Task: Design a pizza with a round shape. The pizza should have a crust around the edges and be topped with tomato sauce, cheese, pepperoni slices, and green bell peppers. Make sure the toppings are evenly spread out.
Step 132:
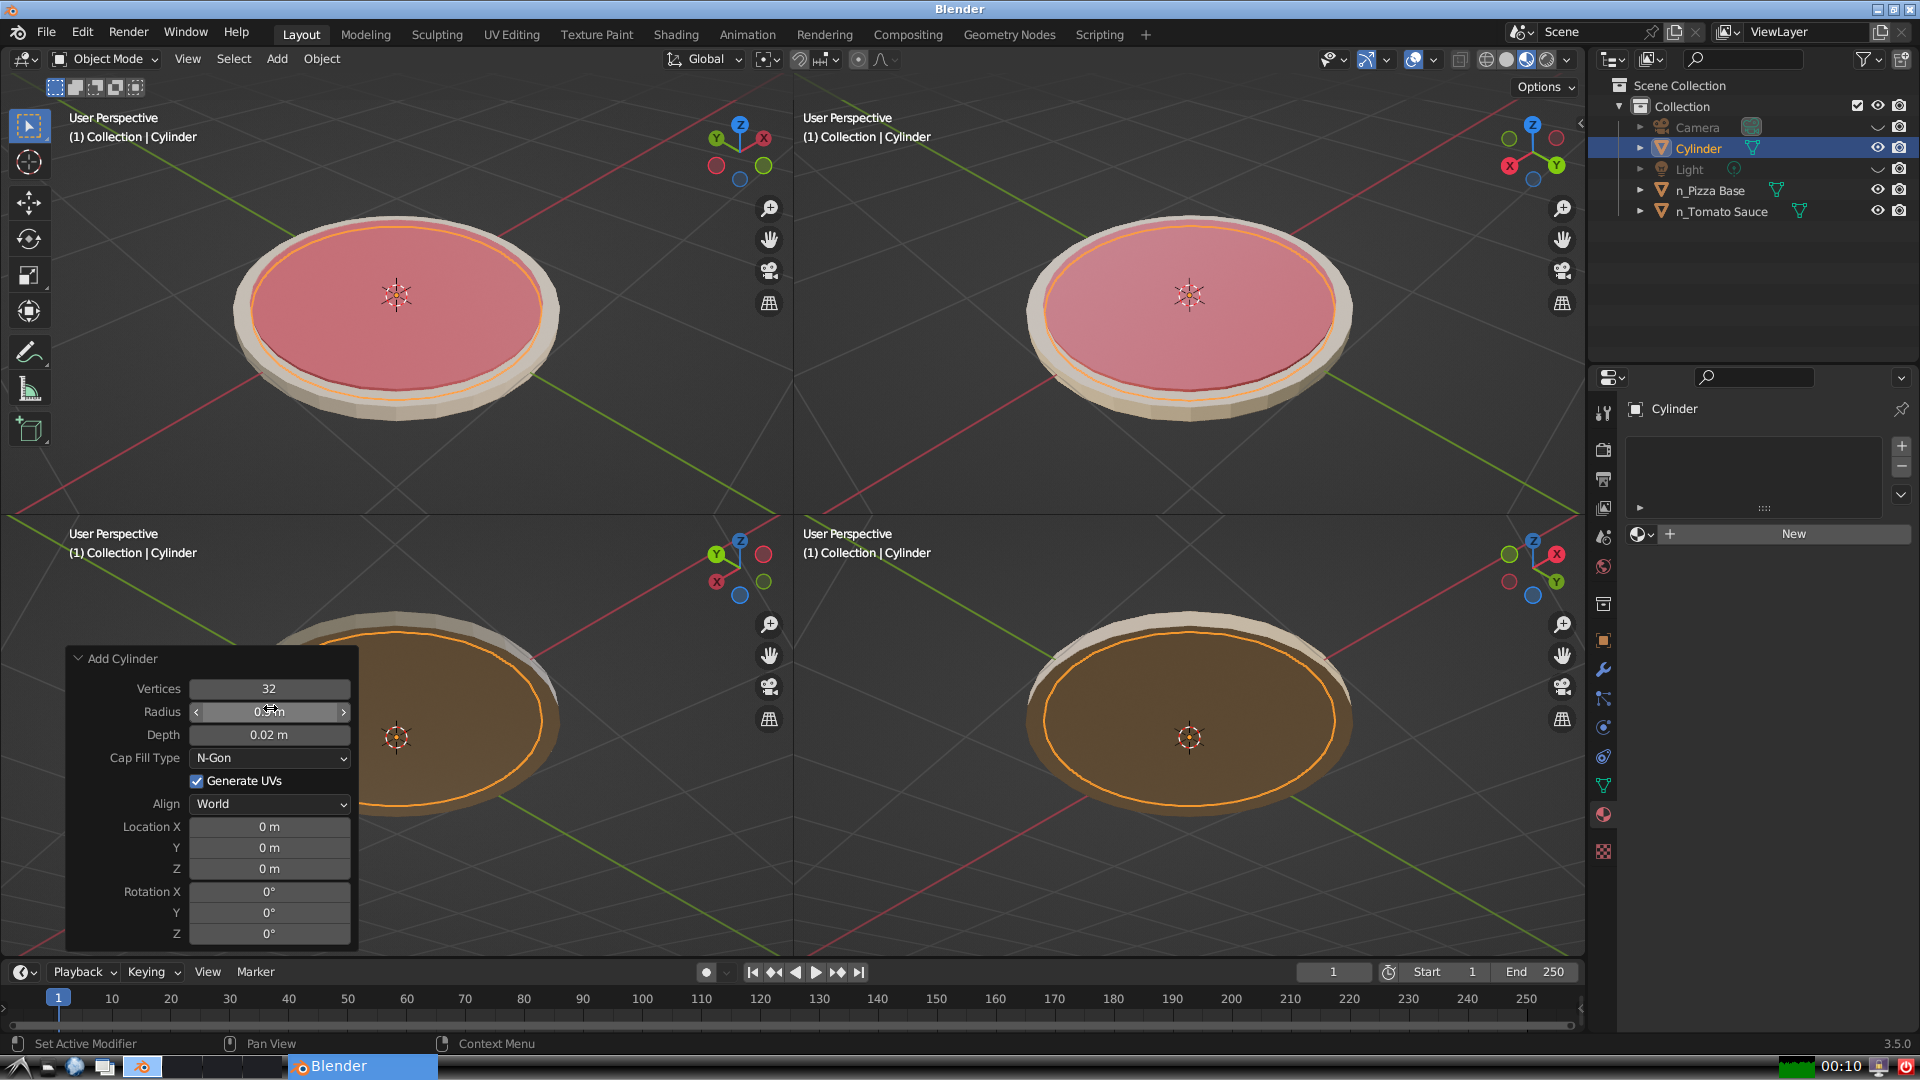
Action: click: no